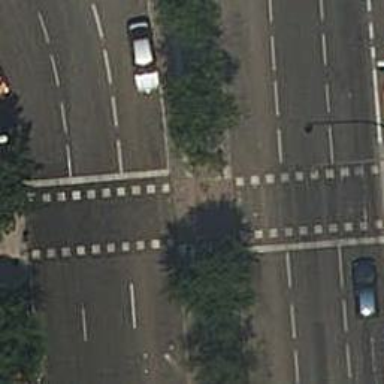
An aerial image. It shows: Asphalt footway with crossing equipped with traffic signals. The crossing includes pedestrian island.